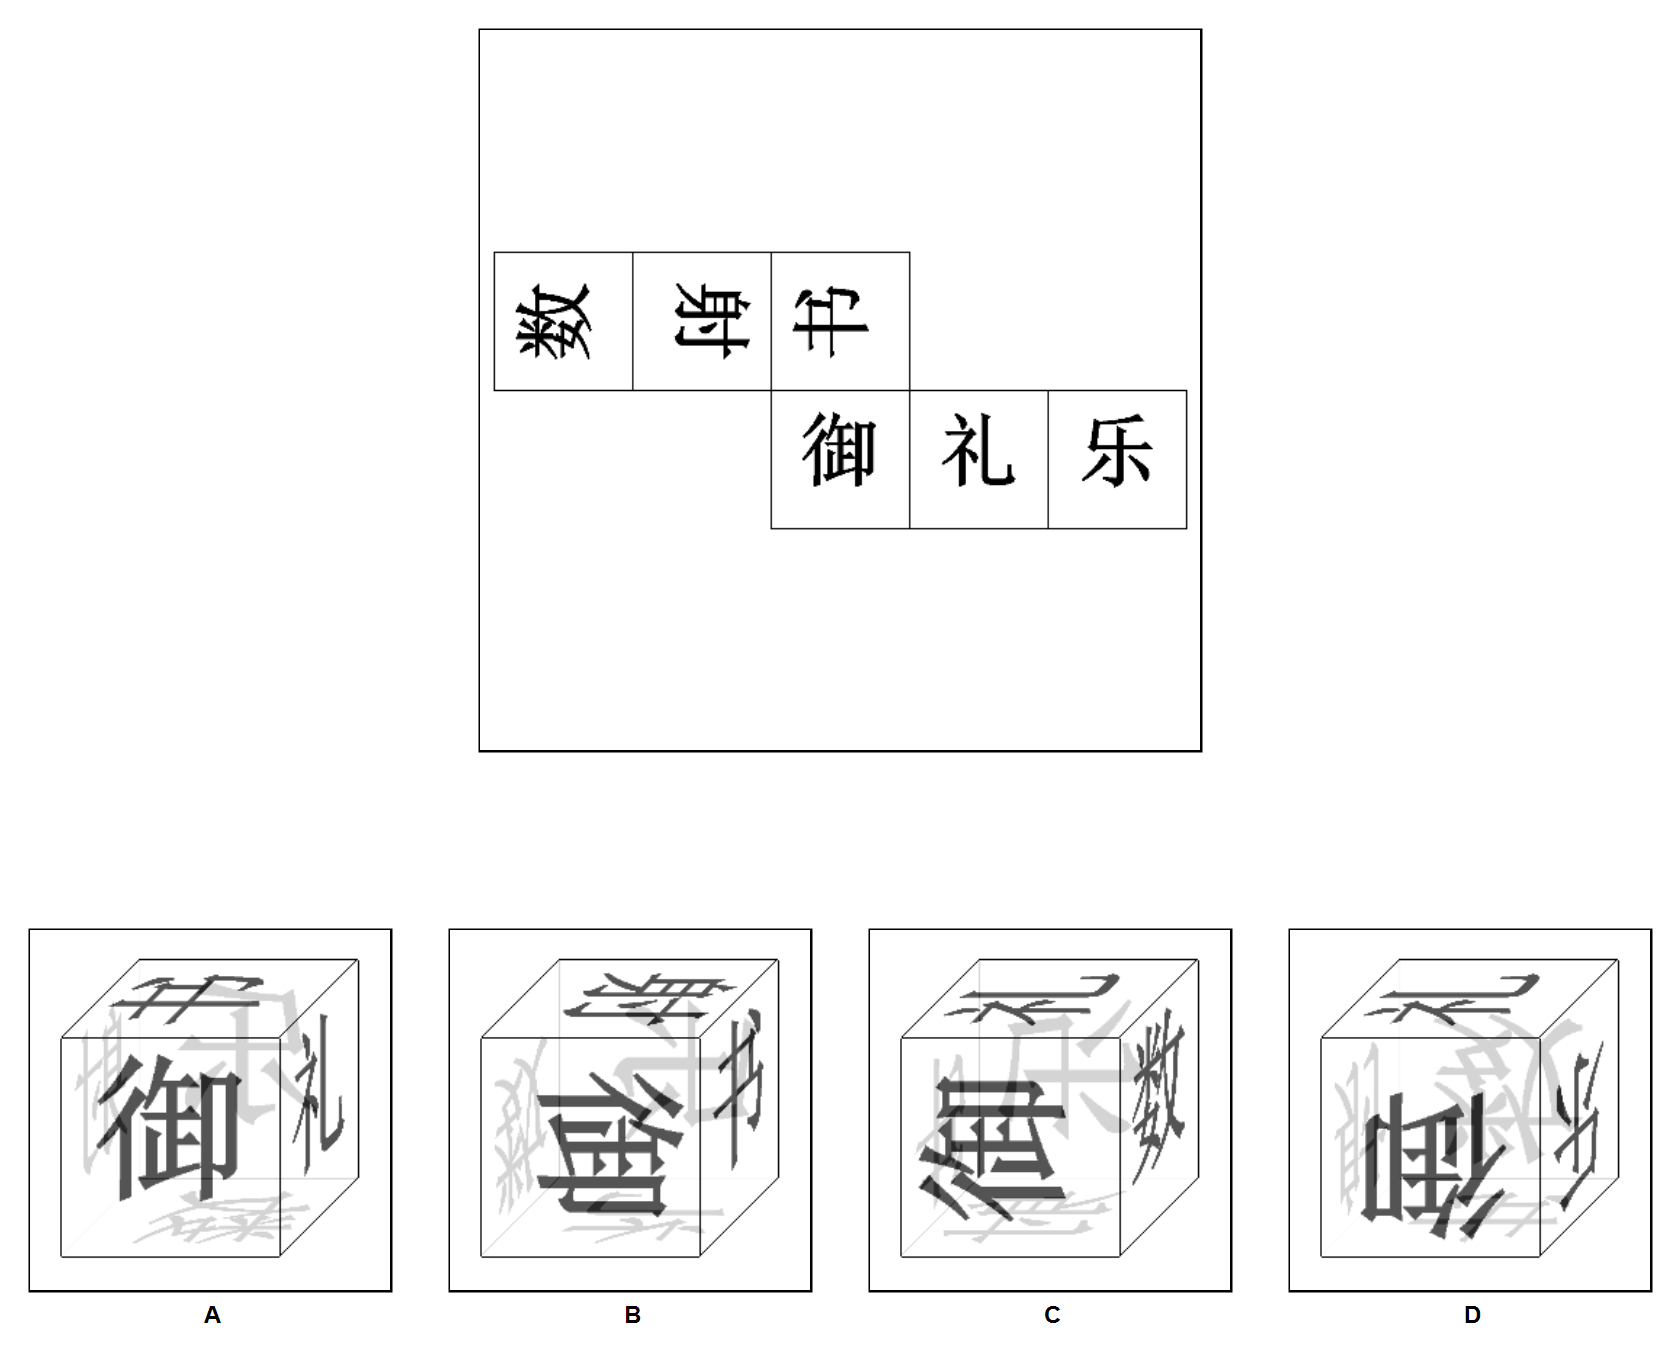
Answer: D